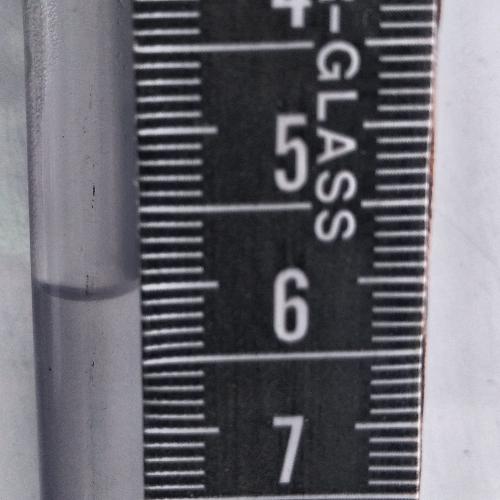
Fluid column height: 6.0 cm